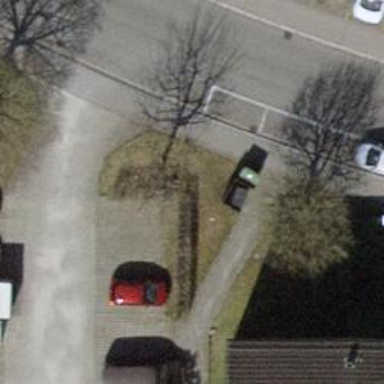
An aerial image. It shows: Recycling container for green waste found in recycling facility.